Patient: sex M, age 48
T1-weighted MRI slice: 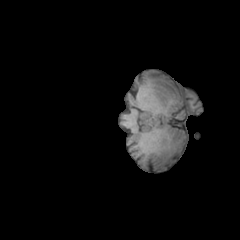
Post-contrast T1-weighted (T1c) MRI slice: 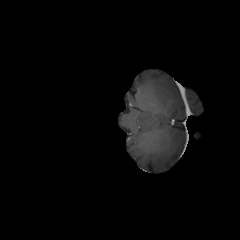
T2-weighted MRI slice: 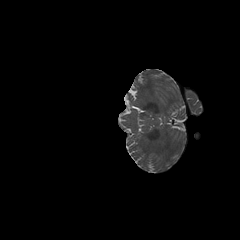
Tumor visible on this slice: no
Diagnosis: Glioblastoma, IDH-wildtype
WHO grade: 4